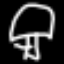
Label: mushroom